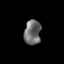
Tissue: prostate
Cell type: T cells
Senescence score: 0.3414
Nuclear area (px): 402
Mean DAPI intensity: 109.851